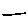
Label: line